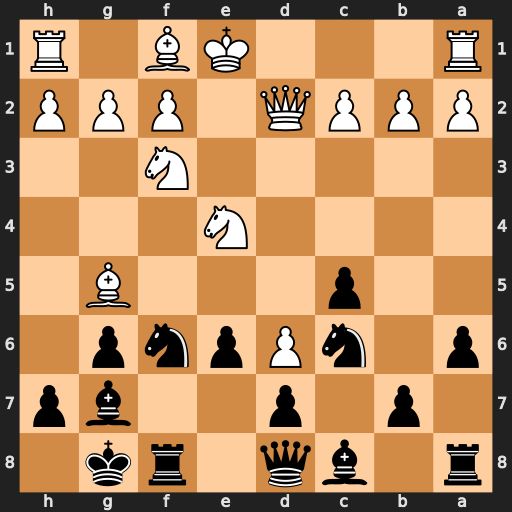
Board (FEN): r1bq1rk1/1p1p2bp/p1nPpnp1/2p3B1/4N3/5N2/PPPQ1PPP/R3KB1R
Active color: b
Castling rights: KQ
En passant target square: -
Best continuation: Nxe4 Bxd8 Nxd2